Question: I'm using a COM object from .NET using interop. The object basically fetch data from socket and fire some events for .NET layer to process. However, after a while, the COM object stops firing events which revealed later to be because it's collected by GC.
The structure of source code is similar to this one below:
'''
static void Main(string[] args)
{
MyEventGen gen = new MyEventGen();
WeakReference wr = new WeakReference(gen);
gen.ReceiveDataArray +=
new _IMyEventGenEvents_ReceiveDataArrayEventHandler(gen_ReceiveDataArray);
while (true)
{
Thread.Sleep(1000);
Console.WriteLine(wr.IsAlive);
}
}
static void gen_ReceiveDataArray(ref Array indices, ref Array values)
{
// do nothing
}
'''

What I know so far:
- From what I understand, 'gen' Since the object is still active in the 'Main' scope. But the result so far shows that the object was collected by GC.- The object is only garbage-collected when built as . Running the Debug builds / running both modes under debugger are fine.- The program will print the first "False" precisely after the .- By accessing the object in the 'while' loop, e.g. 'Console.WriteLine(gen.ToString())' , prevent it from being GC'd!- By adding another static field of 'Program' class to keep its reference also prevent it from GC'd.- Trying with different load of data, I found that GC only collects the object when Private Bytes reach over the threshold of ~ 3X MBs.- Checking with <URL>, mentioned object was GC'd as suspected.
Have I missed some important .NET GC's concepts? Is it possible to obtain the reason for object being GC'd? Is this, possibly, a known GC bug?
I'm using VS 2008 + .NET 3.5 SP1. Appreciate your thoughts. Thanks!
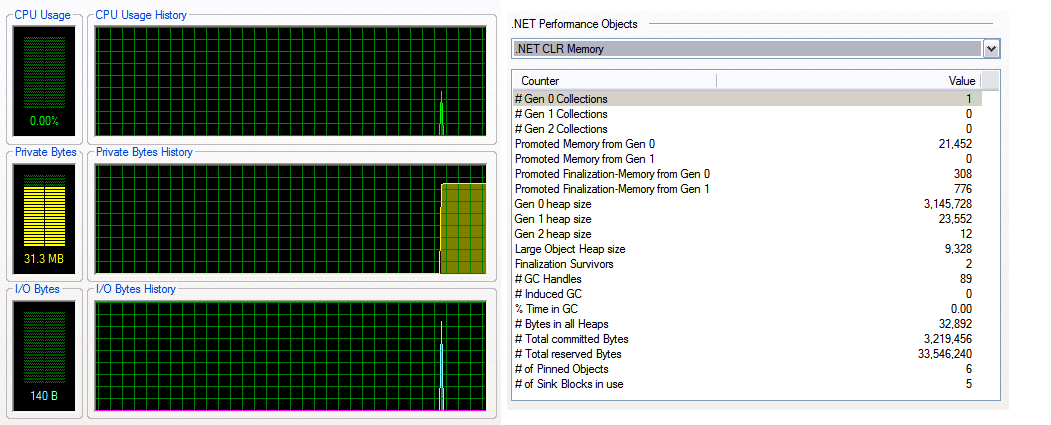
Answer: No need to use a COM object to reproduce this. Consider the following:
'''
public class MyEventGen
{
public event Action ReceiveDataArray;
}
class Program
{
public static void Main()
{
var gen = new MyEventGen();
var wr = new WeakReference(gen);
// this is the last time we access the
// gen instance in this scope so after this line it
// is eligible for garbage collection
gen.ReceiveDataArray += new Action(gen_ReceiveDataArray);
// run the collector
GC.Collect();
while (true)
{
Thread.Sleep(1000);
Console.WriteLine(wr.IsAlive);
}
}
static void gen_ReceiveDataArray()
{
}
}
'''
Run it in Release mode and it will exhibit the same behavior. The 'gen' object falls out of scope and is garbage collected because there is nothing to keep it alive during the execution of the loop.